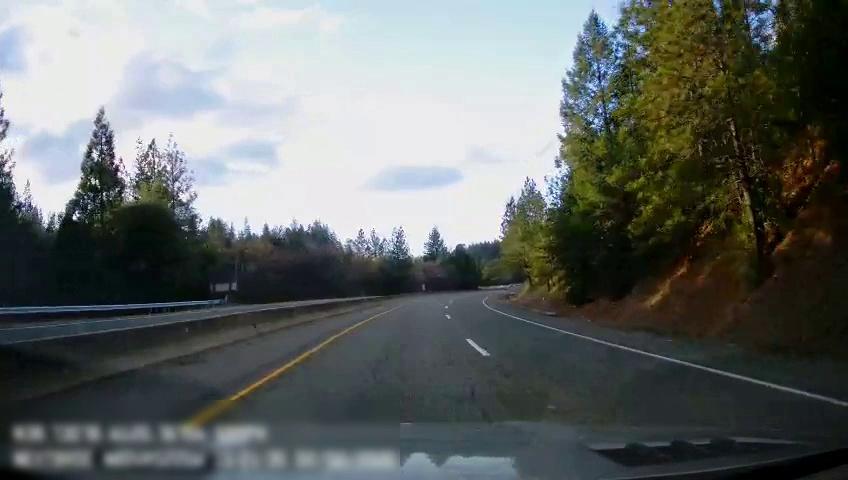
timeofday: Day
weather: Sunny
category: Drivable Space
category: Drivable Space
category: Lanes | Opposite Lane
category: Lanes | Alternate Lane
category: Lanes | Current Lane
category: Lanes | Alternate Lane